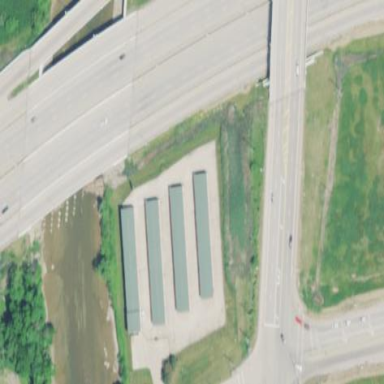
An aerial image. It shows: Storage rental shop.